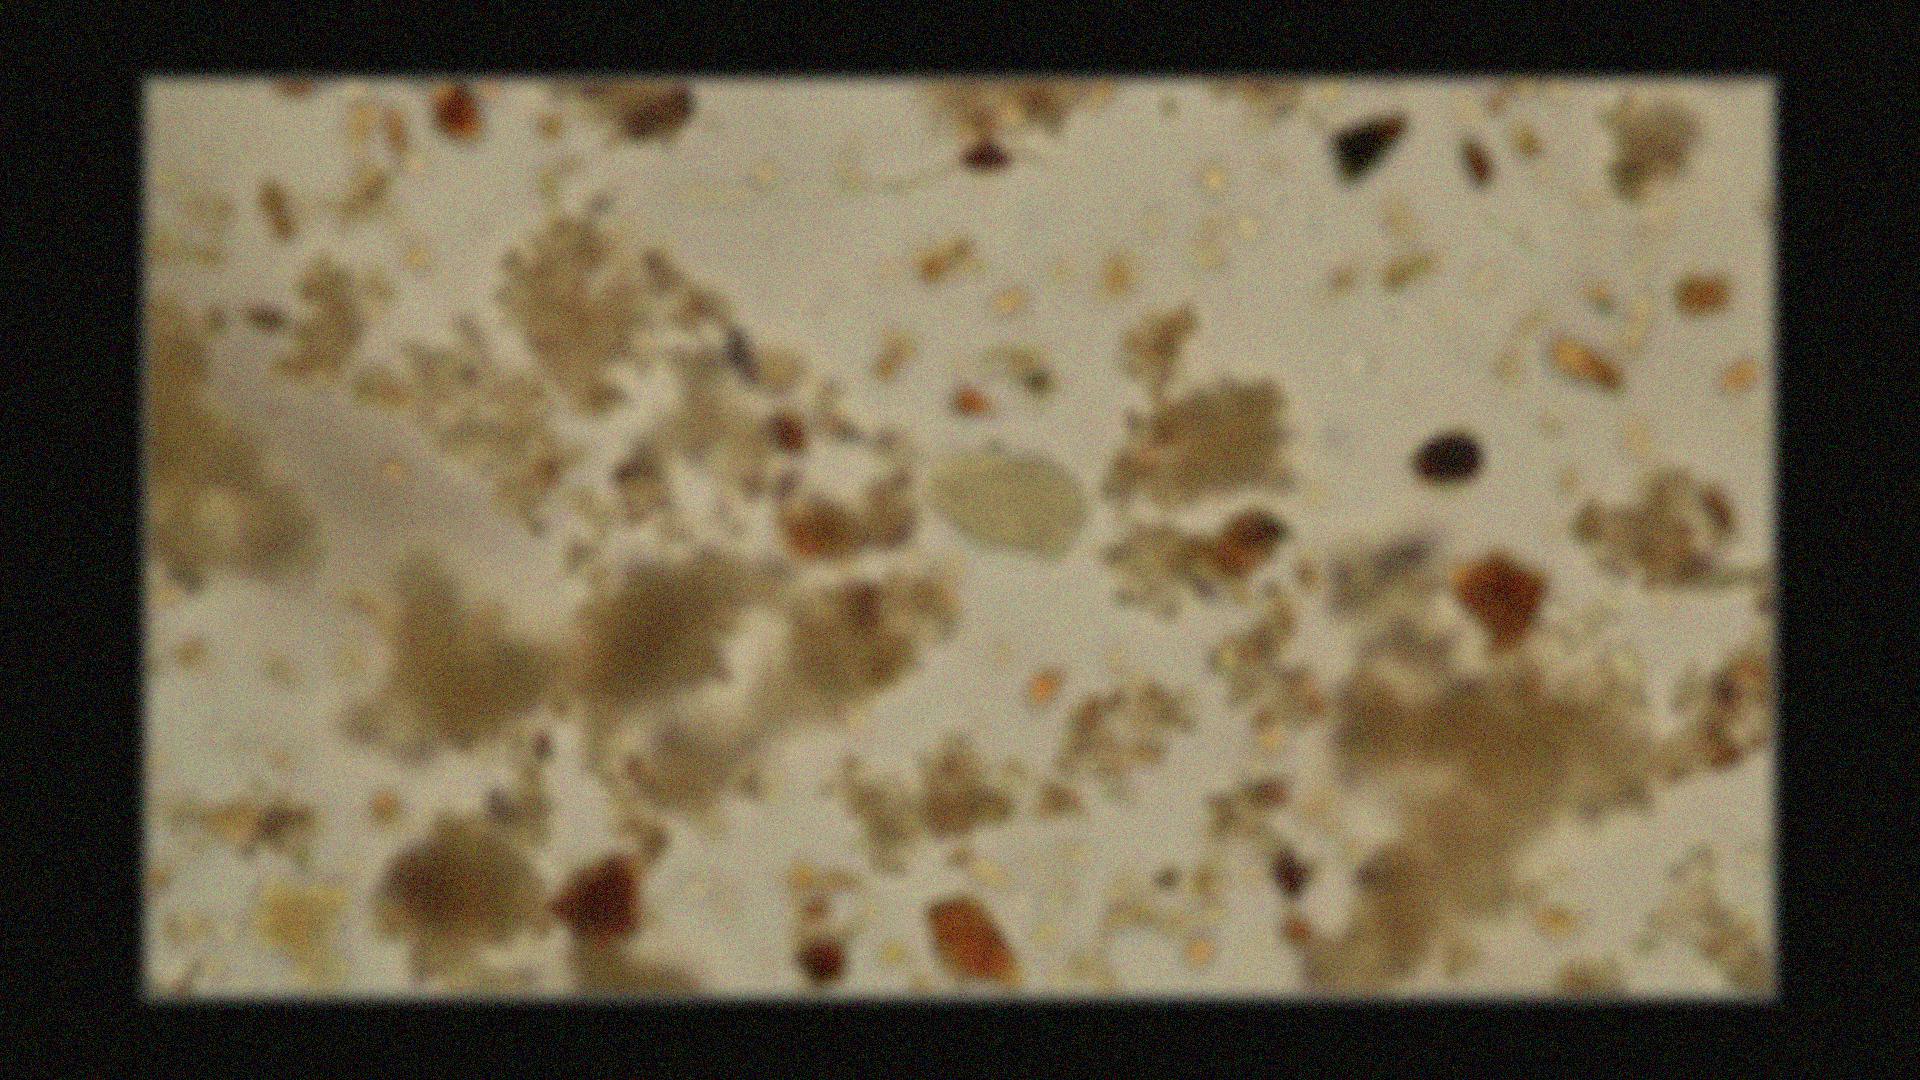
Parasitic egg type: Hookworm egg